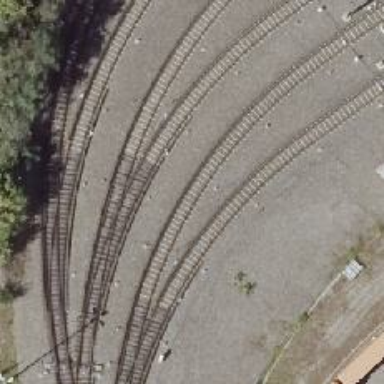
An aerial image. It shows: Yard meant for service. The rail tracks are electrified at the top.